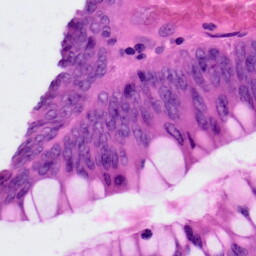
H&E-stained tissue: Colon